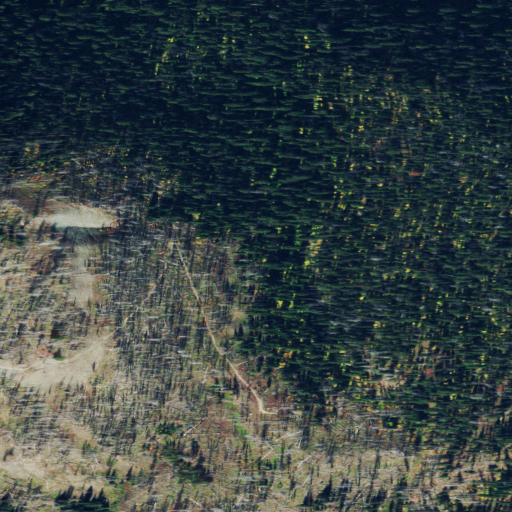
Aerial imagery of gap in Montana named Spotted Bear Pass containing evergreen forest and shrub